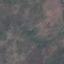
Land use / land cover: HerbaceousVegetation